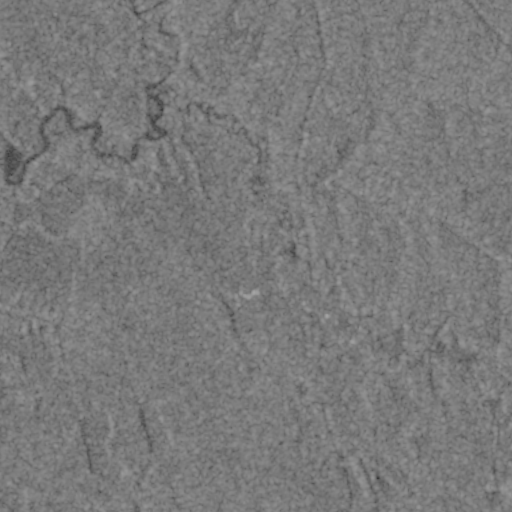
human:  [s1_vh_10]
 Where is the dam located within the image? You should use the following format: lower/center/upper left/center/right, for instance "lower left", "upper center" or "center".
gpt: The dam is located in the center of the image.
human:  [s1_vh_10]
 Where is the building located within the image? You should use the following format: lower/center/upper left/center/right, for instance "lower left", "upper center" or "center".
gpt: The building is located in the upper center of the image.
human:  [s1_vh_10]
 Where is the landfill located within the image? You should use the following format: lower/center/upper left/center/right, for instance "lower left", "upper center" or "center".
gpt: There is no landfill in the image.

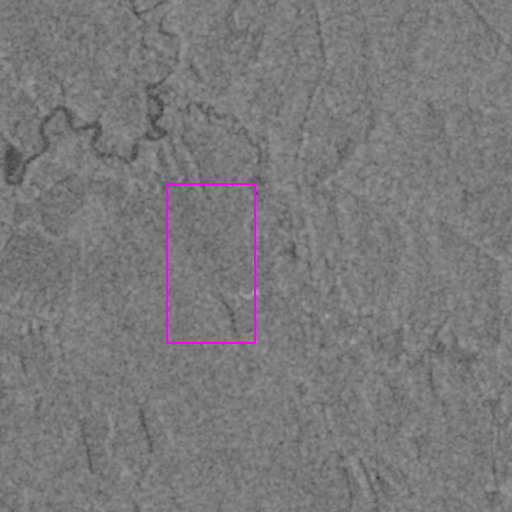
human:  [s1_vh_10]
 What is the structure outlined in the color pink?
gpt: There is no pink outline.
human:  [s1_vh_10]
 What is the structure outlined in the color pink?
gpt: There is no structure outlined in pink.